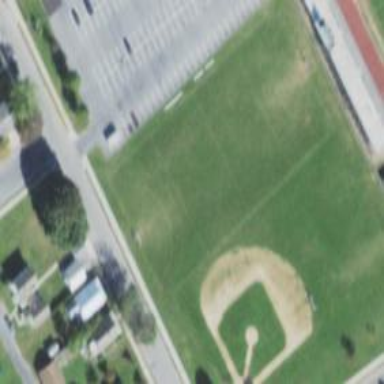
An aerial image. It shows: Baseball pitch for leisure land activities.